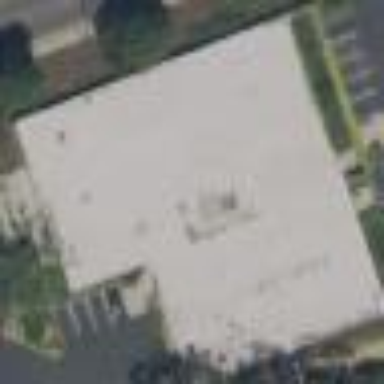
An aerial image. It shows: Commercial building.